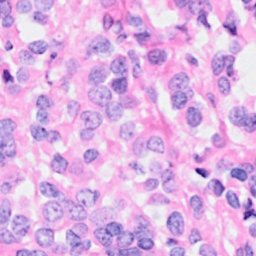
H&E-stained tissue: Breast